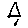
Label: triangle